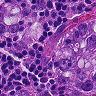
Metastatic tissue present: yes